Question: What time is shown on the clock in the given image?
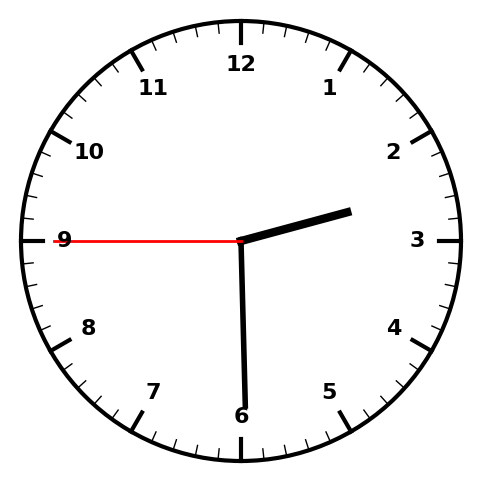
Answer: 02:29:45